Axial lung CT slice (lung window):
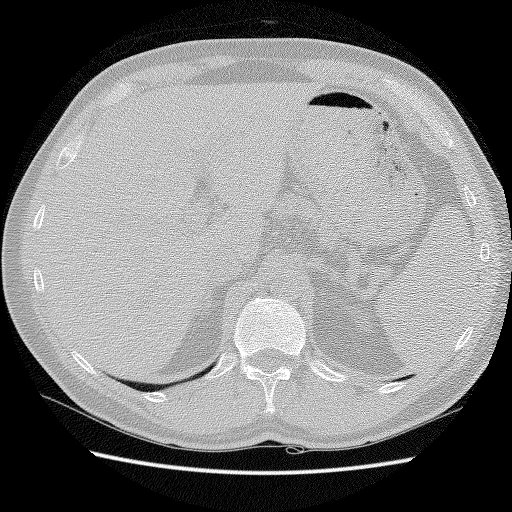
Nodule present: no